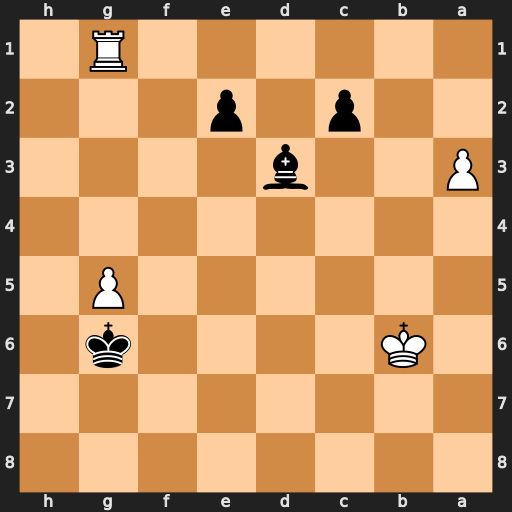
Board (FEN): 8/8/1K4k1/6P1/8/P2b4/2p1p3/6R1
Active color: b
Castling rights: -
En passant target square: -
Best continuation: Kf5 g6 Kf4 g7 Bh7